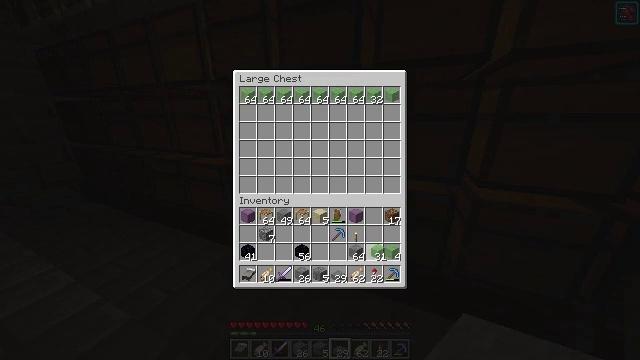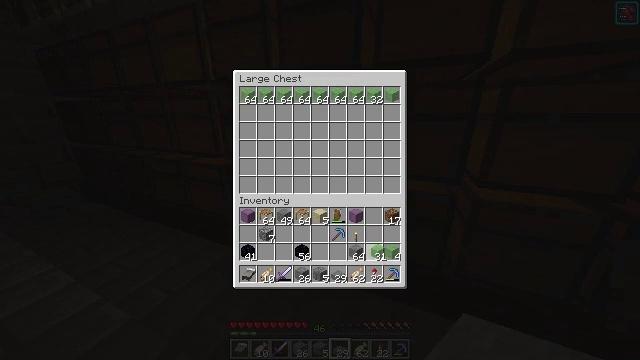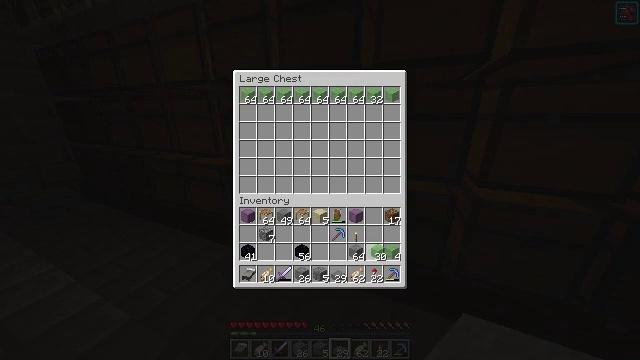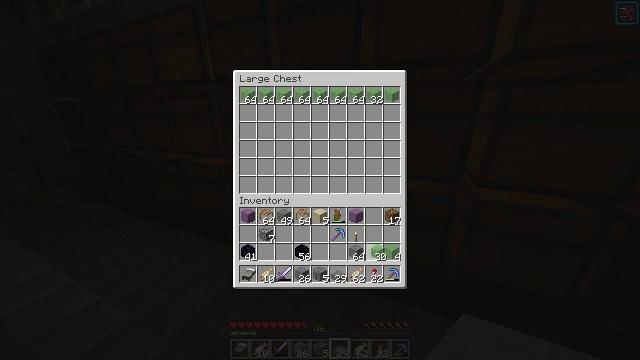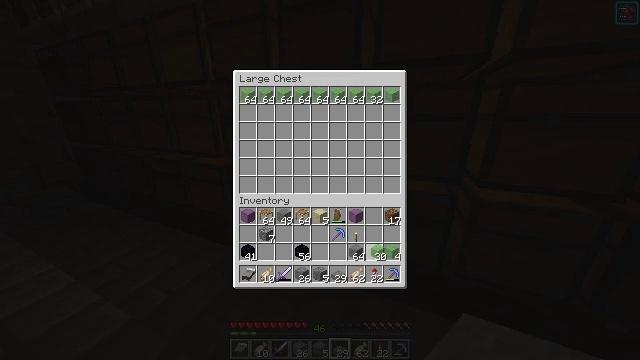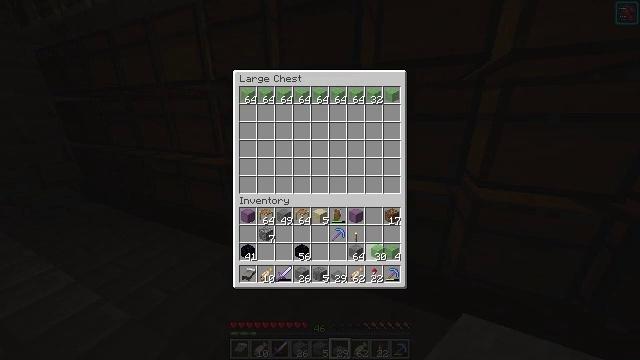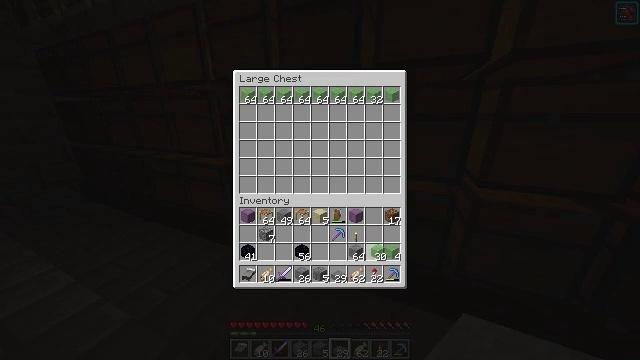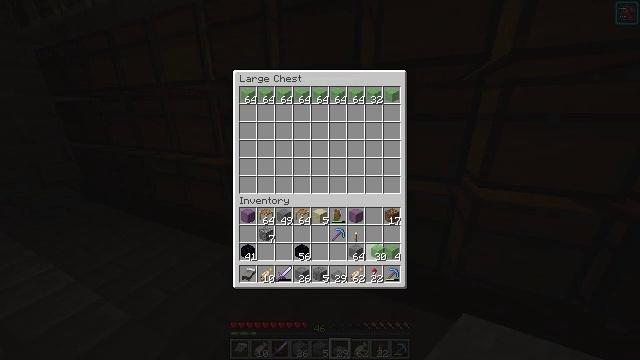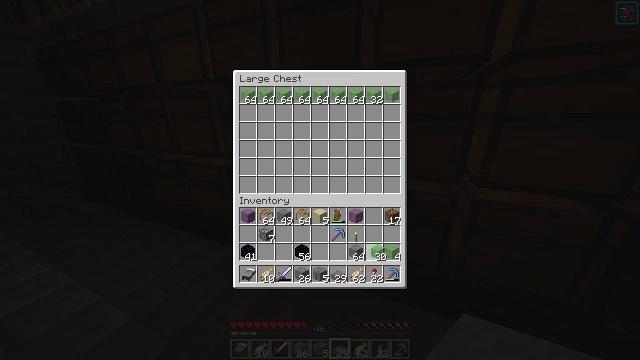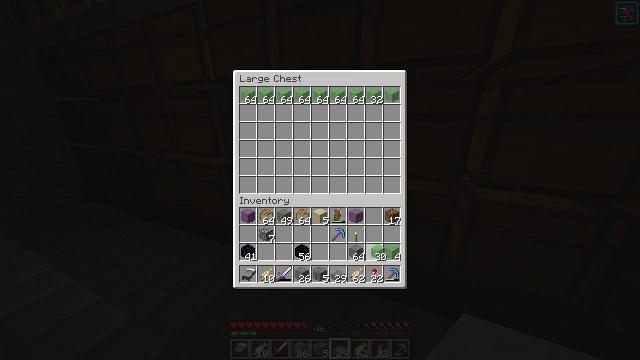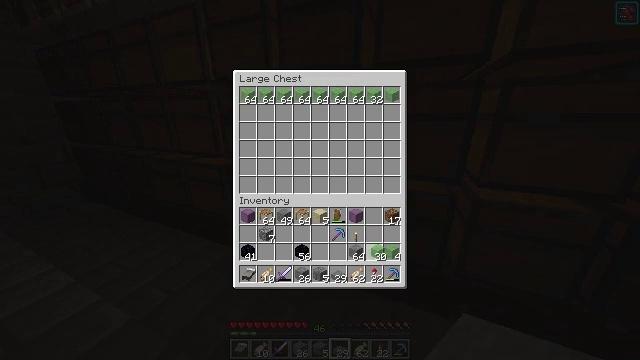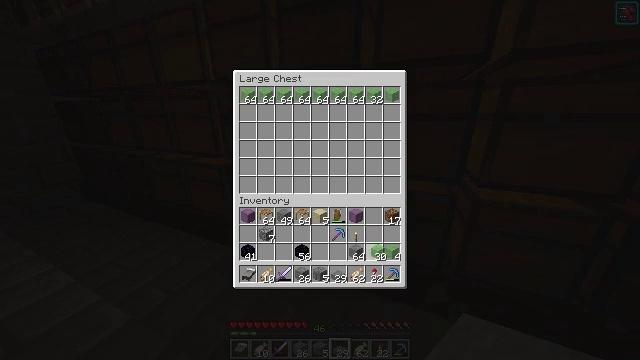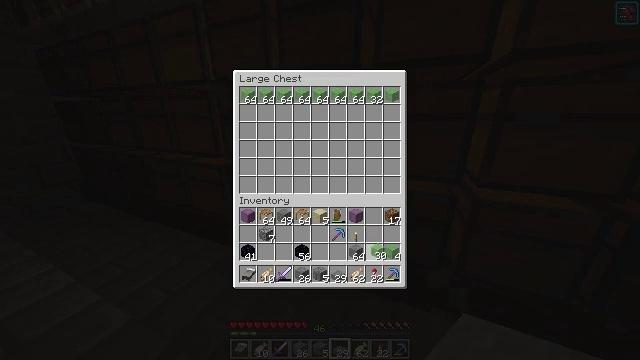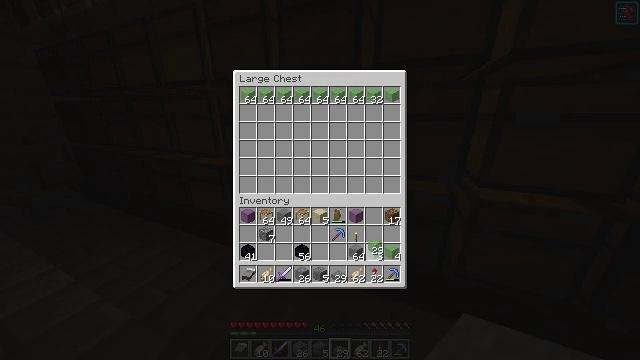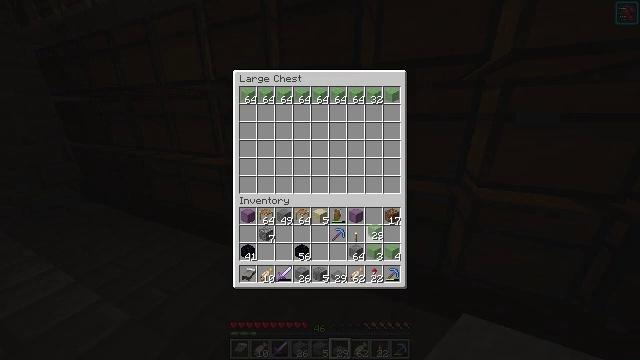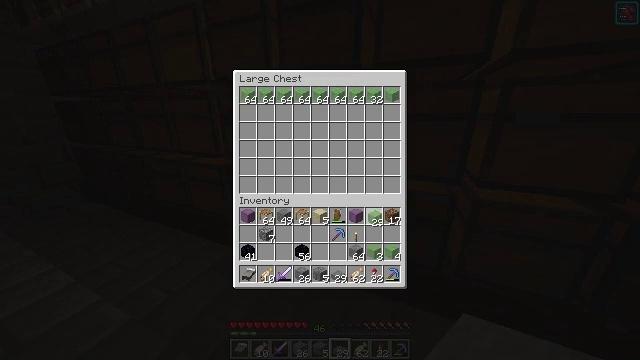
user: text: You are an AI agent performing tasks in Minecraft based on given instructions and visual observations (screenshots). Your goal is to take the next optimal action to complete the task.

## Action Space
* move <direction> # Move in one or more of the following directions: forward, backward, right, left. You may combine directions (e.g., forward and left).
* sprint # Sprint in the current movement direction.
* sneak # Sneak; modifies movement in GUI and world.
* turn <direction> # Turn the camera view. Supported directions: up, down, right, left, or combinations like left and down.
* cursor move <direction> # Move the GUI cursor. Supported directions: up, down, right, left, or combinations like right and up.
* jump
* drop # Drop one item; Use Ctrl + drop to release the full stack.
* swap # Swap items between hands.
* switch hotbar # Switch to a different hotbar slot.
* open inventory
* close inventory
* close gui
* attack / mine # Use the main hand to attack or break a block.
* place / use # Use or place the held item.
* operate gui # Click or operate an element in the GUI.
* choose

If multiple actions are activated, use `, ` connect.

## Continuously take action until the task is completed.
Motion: motion action
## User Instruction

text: Craft a slime block.
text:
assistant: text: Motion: choose
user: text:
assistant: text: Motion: no_op
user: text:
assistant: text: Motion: no_op
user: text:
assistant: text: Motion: no_op
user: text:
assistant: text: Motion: no_op
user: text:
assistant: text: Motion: no_op
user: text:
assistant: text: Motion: no_op
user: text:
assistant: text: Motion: no_op
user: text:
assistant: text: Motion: no_op
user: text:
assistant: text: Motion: choose
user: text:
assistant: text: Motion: choose
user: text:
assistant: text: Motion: choose
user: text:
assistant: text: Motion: no_op
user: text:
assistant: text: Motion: cursor move up
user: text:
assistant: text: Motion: cursor move up
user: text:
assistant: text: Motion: no_op
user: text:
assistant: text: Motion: no_op
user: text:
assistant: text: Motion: no_op
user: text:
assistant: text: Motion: no_op
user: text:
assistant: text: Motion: no_op
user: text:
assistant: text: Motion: cursor move down
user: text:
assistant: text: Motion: cursor move down
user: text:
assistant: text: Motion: no_op
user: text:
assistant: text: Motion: no_op
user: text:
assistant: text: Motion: no_op
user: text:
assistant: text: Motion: choose
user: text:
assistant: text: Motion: choose
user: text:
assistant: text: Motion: no_op
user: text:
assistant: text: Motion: no_op
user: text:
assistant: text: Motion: no_op